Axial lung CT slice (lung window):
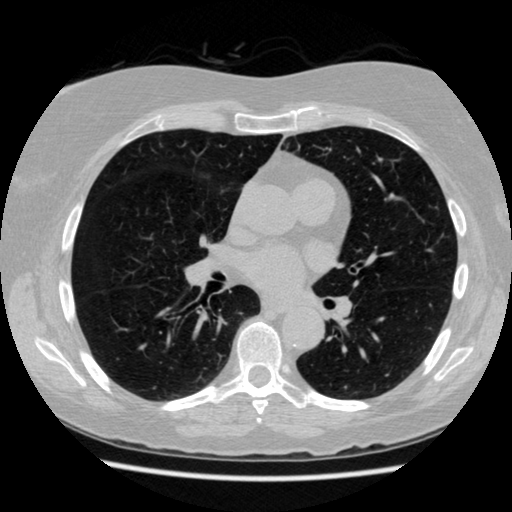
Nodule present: no